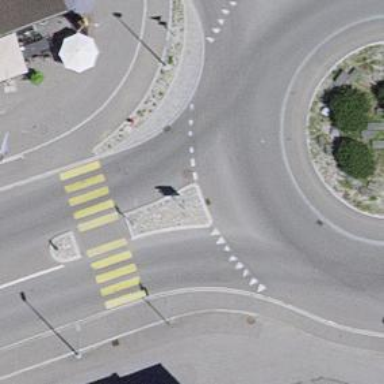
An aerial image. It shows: Road with "give way" sign.